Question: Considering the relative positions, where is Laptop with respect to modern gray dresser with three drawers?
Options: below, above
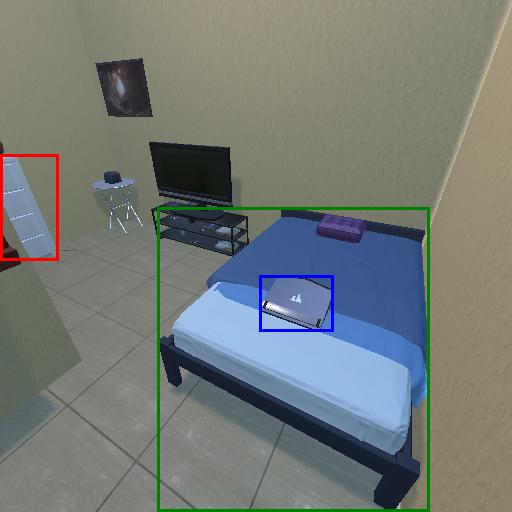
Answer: below